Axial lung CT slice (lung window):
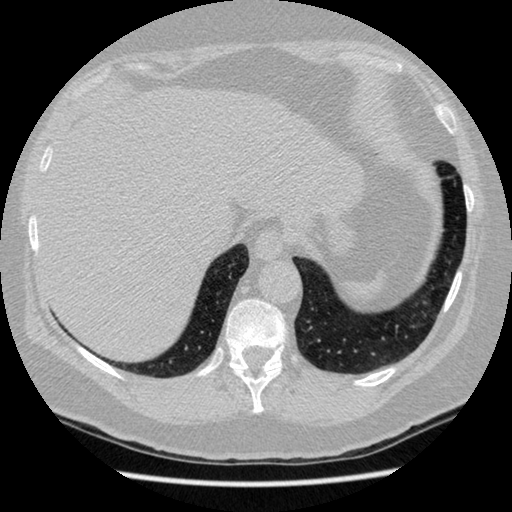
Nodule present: no